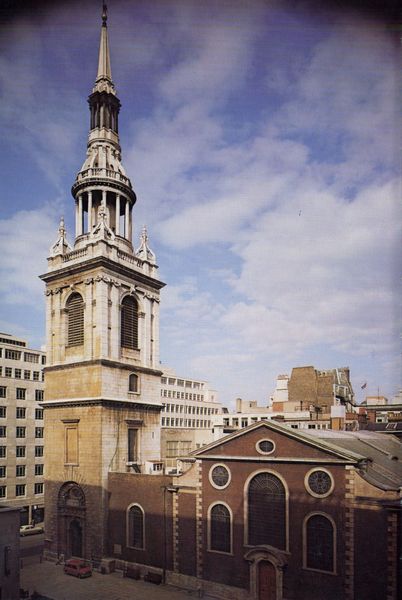
Titel: St Mary Aldermary, Gothik Tower
Standort: (GB England London) (EU - GB - England - London)
Schlagwörter: blau, himmel, wolken, kirchturm, stadt, braun, fenster, laterne, straße, säulen, tür, spitze, häuser, kirche, renaissance, turm, fassade, italien, giebel, mauer, auto, rundbogen, woken, tor, foto, fotografie, glockenturm, kirch, türme, rundfenster, portal, farbfoto, campanile, basilika, romanisch, rundbogenfenster, hallenkirche, genster, hochhaus, tzrm